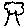
Label: tree